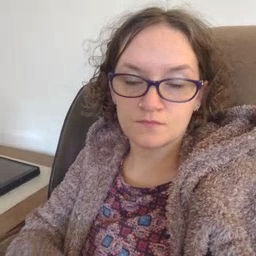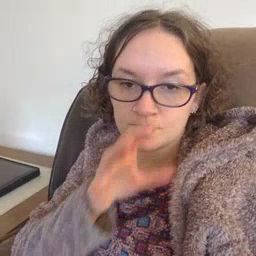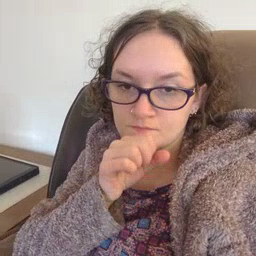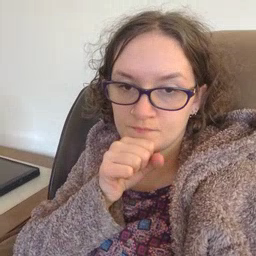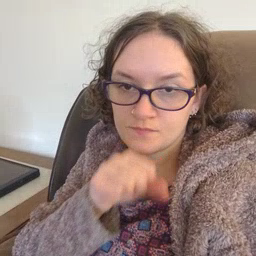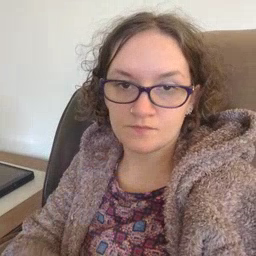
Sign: orange